Aerial crown-view tile of a tropical tree (Barro Colorado Island, Panama), acquired 20240611:
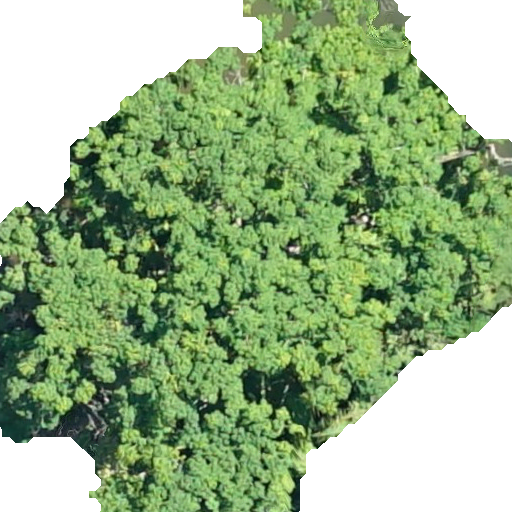
Species: Ceiba pentandra
GBIF accepted scientific name: Ceiba pentandra
Crown area: 323.453 m²